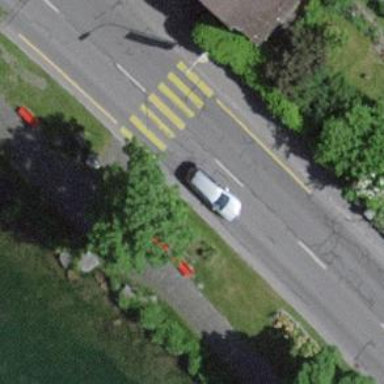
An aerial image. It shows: Red bench.